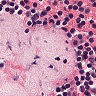
Metastatic tissue present: no